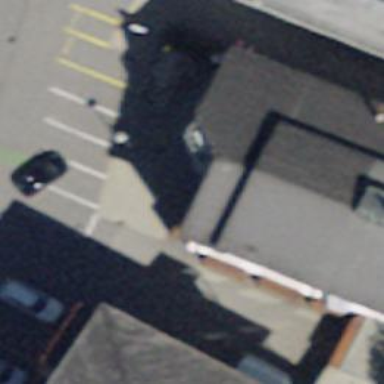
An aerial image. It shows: Police facility.